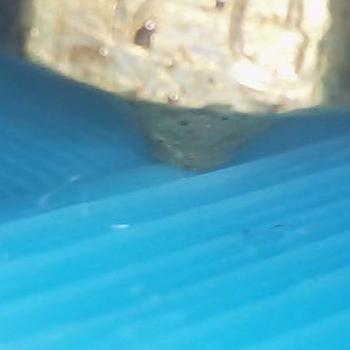
Flow rate: 238%